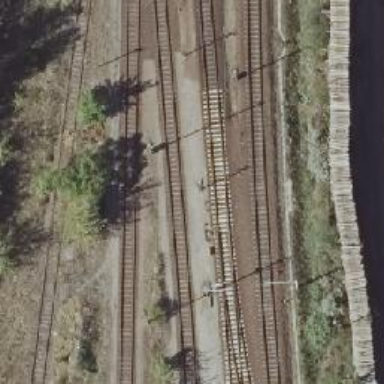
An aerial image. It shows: Railway switch.